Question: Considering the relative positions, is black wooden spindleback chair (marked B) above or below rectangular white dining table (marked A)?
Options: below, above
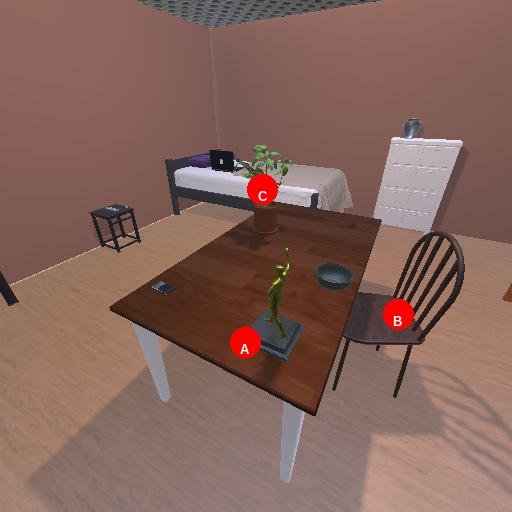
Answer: below